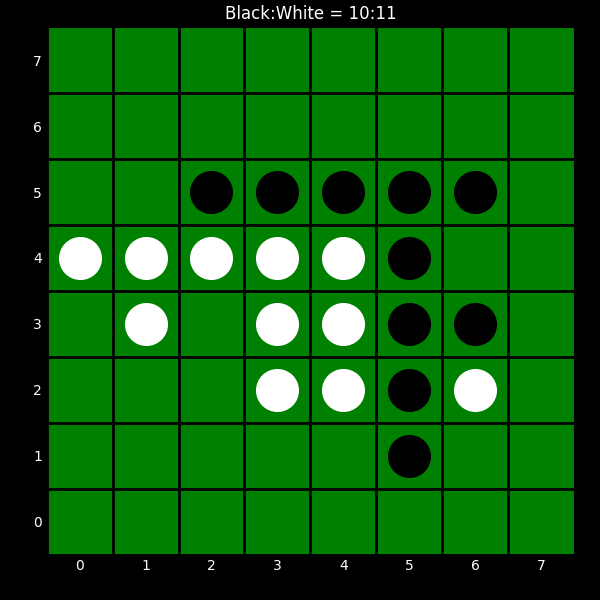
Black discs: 10
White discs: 11